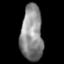
Tissue: lung
Cell type: Epithelial cells
Senescence score: 0.218
Nuclear area (px): 1193
Mean DAPI intensity: 138.608